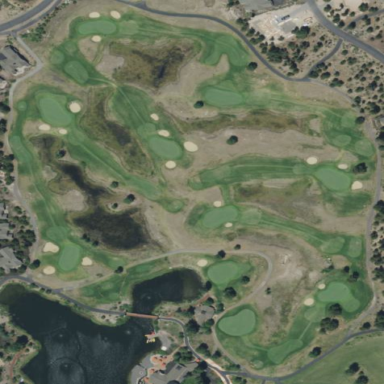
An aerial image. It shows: Leisure land featuring 9-hole golf course for the sport of golf.